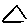
Label: triangle